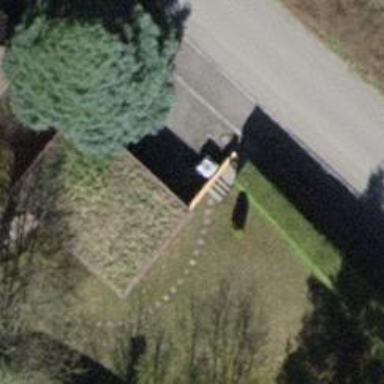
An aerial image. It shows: Garage building.